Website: home-depot
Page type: receipt
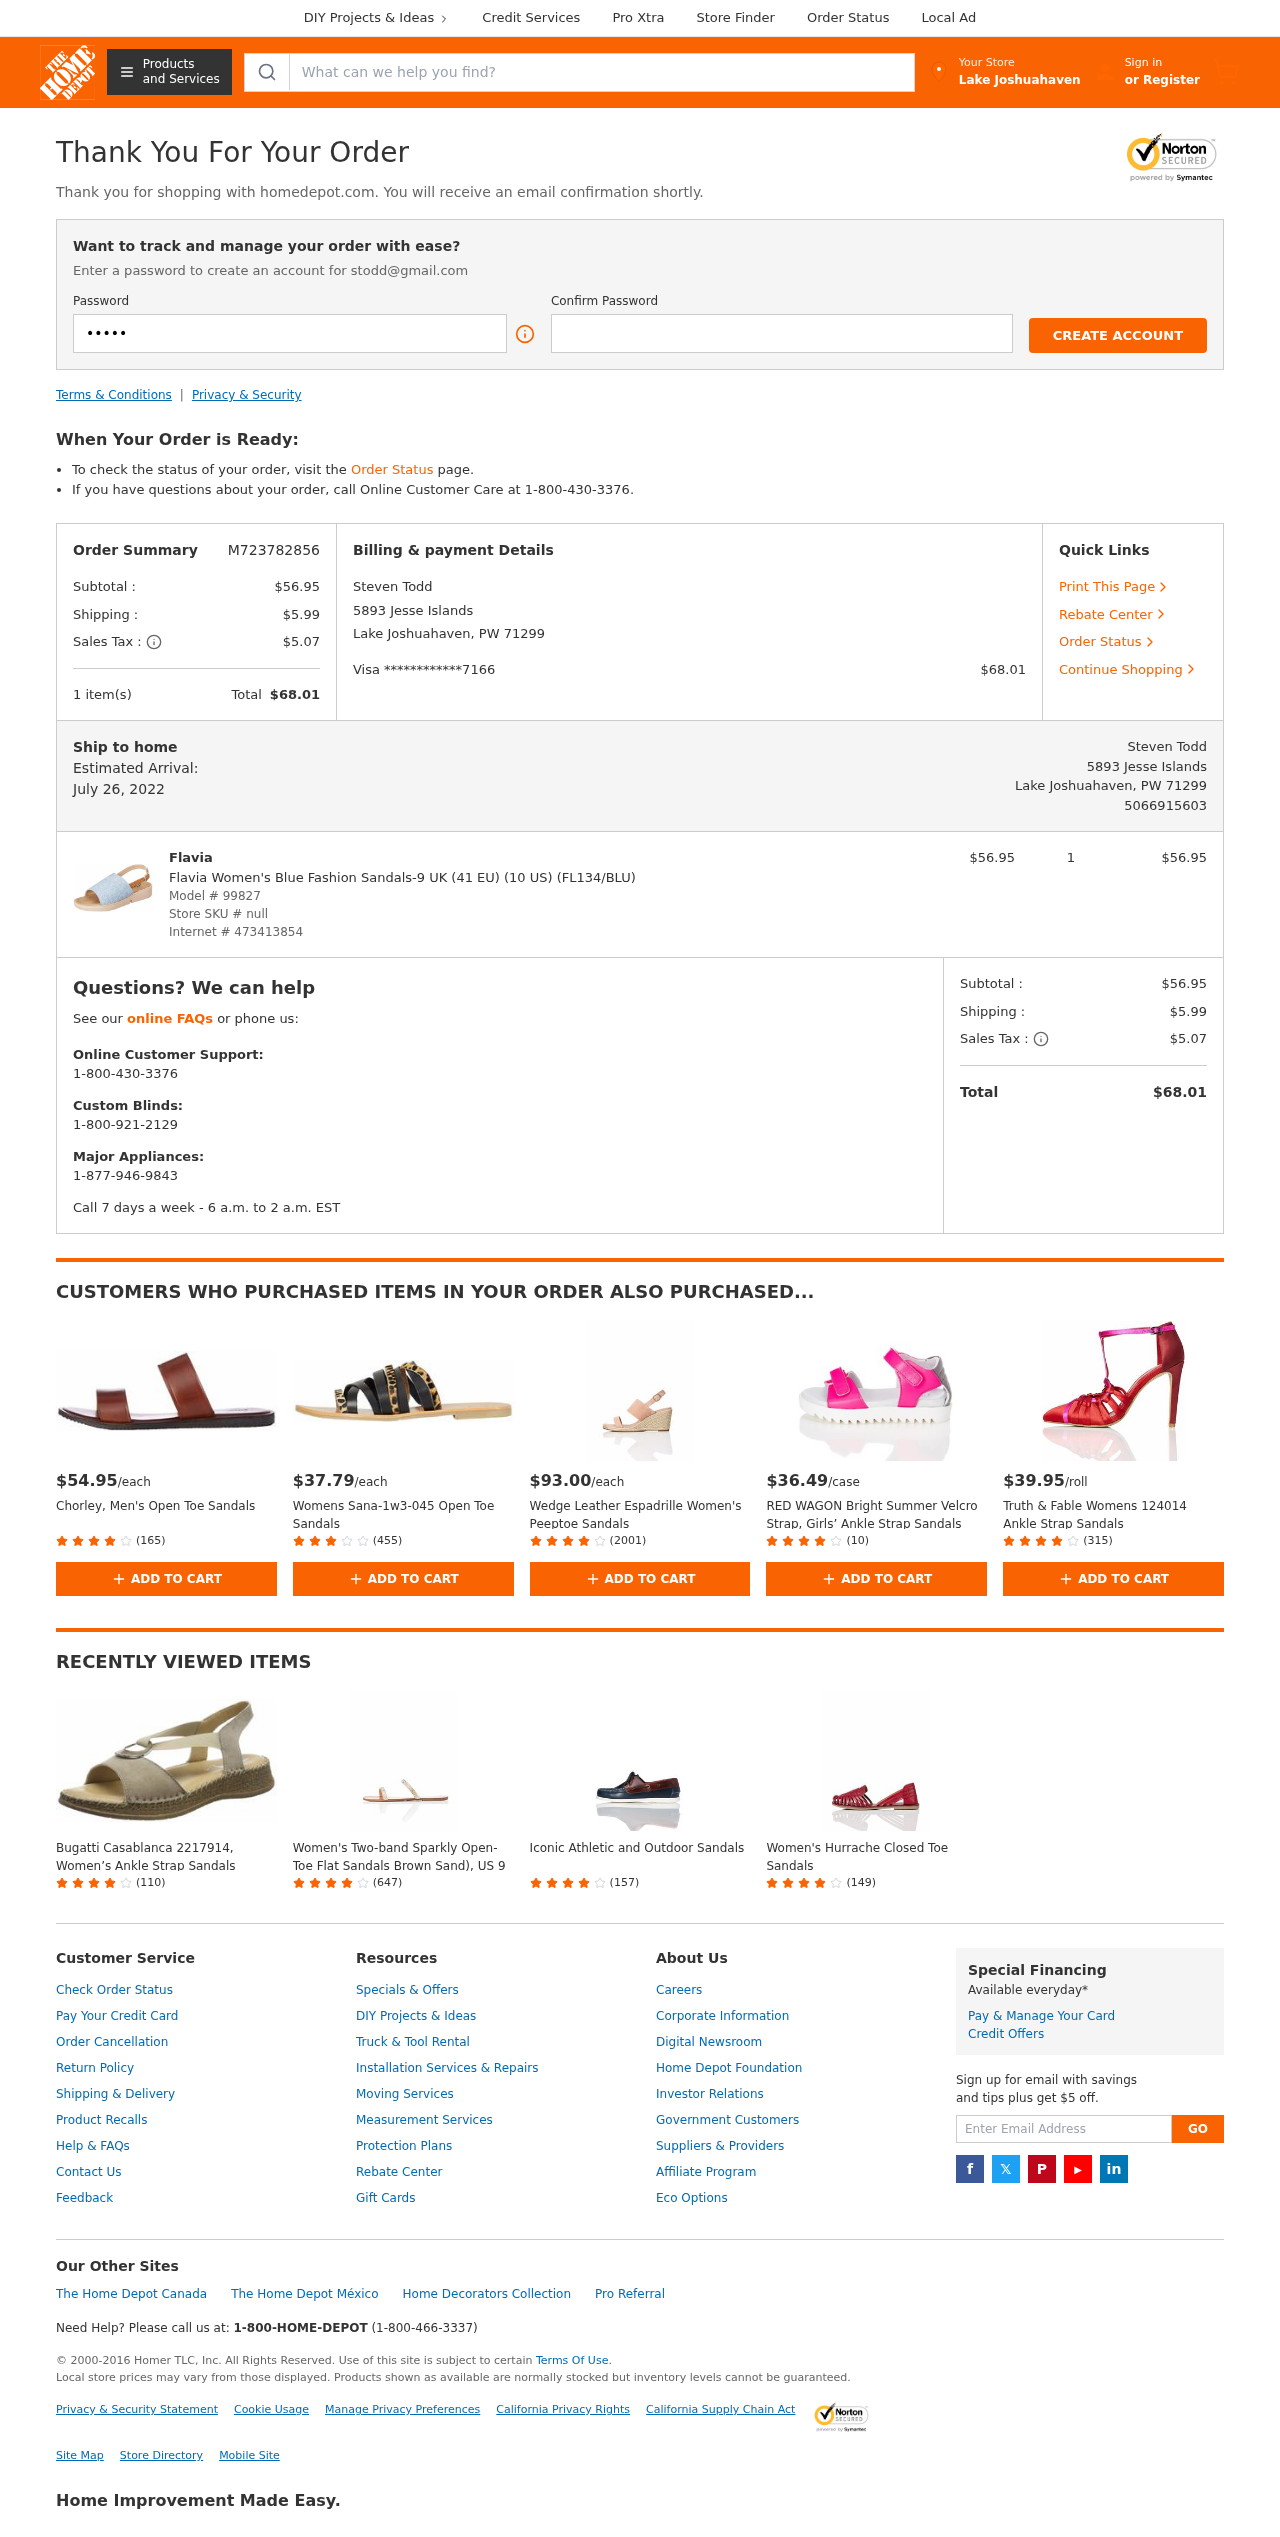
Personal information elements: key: PII_CARD_LAST4
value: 7166
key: PII_CARD_TYPE
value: Visa
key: PII_CITY
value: Lake Joshuahaven
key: PII_EMAIL
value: stodd@gmail.com
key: PII_FULLNAME
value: Steven Todd
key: PII_PHONE
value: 5066915603
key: PII_STREET
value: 5893 Jesse Islands
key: PII_CITY_STATE_ZIP
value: Lake Joshuahaven, PW 71299
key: PII_FULLNAME2
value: Steven Todd
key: PII_POSTCODE
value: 71299
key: PII_STATE_ABBR
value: PW
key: PII_STATE
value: PW
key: PII_POSTCODE_FULL
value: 71299
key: PII_CITY_STATE
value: Lake Joshuahaven, PW
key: PII_POSTCODE_NUMERIC
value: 71299
Product elements: key: PRODUCT1_BRAND
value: Flavia
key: PRODUCT1_NAME
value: Flavia Women's Blue Fashion Sandals-9 UK (41 EU) (10 US) (FL134/BLU)
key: PRODUCT1_PRICE
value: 56.95
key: PRODUCT1_QUANTITY
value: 1
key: PRODUCT2_PRICE
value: $54.95
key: PRODUCT2_NAME
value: Chorley, Men's Open Toe Sandals
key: PRODUCT2_NUM_RATINGS
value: (165)
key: PRODUCT3_PRICE
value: $37.79
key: PRODUCT3_NAME
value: Womens Sana-1w3-045 Open Toe Sandals
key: PRODUCT3_NUM_RATINGS
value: (455)
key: PRODUCT4_PRICE
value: $93.00
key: PRODUCT4_NAME
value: Wedge Leather Espadrille Women's Peeptoe Sandals
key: PRODUCT4_NUM_RATINGS
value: (2001)
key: PRODUCT5_PRICE
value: $36.49
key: PRODUCT5_NAME
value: RED WAGON Bright Summer Velcro Strap, Girls’ Ankle Strap Sandals
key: PRODUCT5_NUM_RATINGS
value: (10)
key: PRODUCT6_PRICE
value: $39.95
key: PRODUCT6_NAME
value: Truth & Fable Womens 124014 Ankle Strap Sandals
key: PRODUCT6_NUM_RATINGS
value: (315)
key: PRODUCT7_NAME
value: Bugatti Casablanca 2217914, Women’s Ankle Strap Sandals
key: PRODUCT7_NUM_RATINGS
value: (110)
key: PRODUCT8_NAME
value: Women's Two-band Sparkly Open-Toe Flat Sandals Brown Sand), US 9
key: PRODUCT8_NUM_RATINGS
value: (647)
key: PRODUCT9_NAME
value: Iconic Athletic and Outdoor Sandals
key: PRODUCT9_NUM_RATINGS
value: (157)
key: PRODUCT10_NAME
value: Women's Hurrache Closed Toe Sandals
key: PRODUCT10_NUM_RATINGS
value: (149)
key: PRODUCT_MODEL_NUMBER
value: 99827
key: PRODUCT_INTERNET_NUMBER
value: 473413854
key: PRODUCT1_LINE_TOTAL
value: $56.95
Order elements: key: ORDER_ID
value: M723782856
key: ORDER_SUBTOTAL
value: $56.95
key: ORDER_SHIPPING_COST
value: $5.99
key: ORDER_TAX
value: $5.07
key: ORDER_NUM_ITEMS
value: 1 item(s)
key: ORDER_TOTAL
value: $68.01
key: ORDER_DELIVERY_DATE
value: July 26, 2022
Search elements: key: HEADER_SEARCH
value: What can we help you find?
Other elements: key: STORE_SKU
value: null